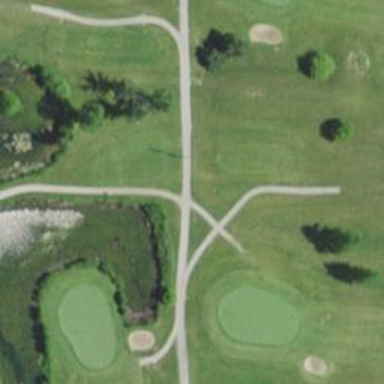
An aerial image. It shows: Path for both road and golf.